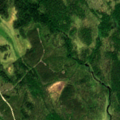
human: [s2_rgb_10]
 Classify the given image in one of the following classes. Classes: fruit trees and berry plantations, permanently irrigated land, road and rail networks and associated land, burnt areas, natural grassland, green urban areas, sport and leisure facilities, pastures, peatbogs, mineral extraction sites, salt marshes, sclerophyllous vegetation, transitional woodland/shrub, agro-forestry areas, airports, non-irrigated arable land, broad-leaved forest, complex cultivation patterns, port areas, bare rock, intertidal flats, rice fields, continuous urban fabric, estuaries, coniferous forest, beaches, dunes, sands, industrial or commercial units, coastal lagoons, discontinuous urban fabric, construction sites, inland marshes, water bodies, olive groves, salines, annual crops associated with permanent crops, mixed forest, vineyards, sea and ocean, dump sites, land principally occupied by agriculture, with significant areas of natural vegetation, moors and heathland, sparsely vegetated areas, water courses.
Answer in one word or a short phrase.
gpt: coniferous forest, mixed forest, transitional woodland/shrub